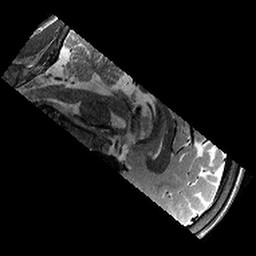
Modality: T2w
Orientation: sagittal
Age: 11
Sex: male
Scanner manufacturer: siemens
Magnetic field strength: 3 T
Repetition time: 9.23 s
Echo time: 0.067 s